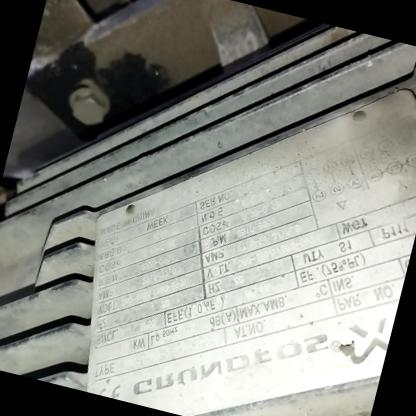
Klasa: tabliczka-znamionowa